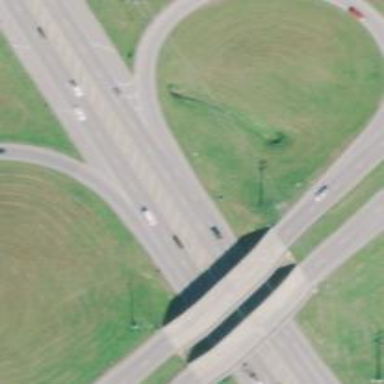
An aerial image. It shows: Motorway junction.